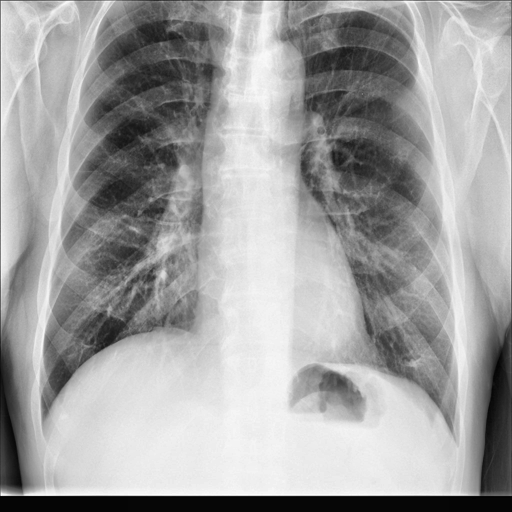
Finding: NORMAL